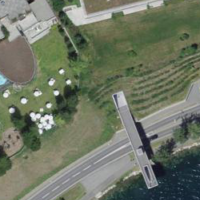
EUNIS habitat code: 54
Species observed at this site:
Chamaenerion angustifolium
Lysandra coridon
Cirsium arvense
Pilosella officinarum
Cepaea nemoralis
Fulica atra
Leontopodium nivale
Phoenicurus ochruros
Aythya fuligula
Passer domesticus
Ptyonoprogne rupestris
Motacilla alba
Delichon urbicum